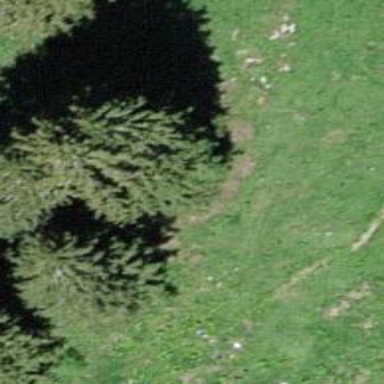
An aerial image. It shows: Needle-leaved tree in nature.